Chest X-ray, PA view. Patient: 55 years old, sex M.
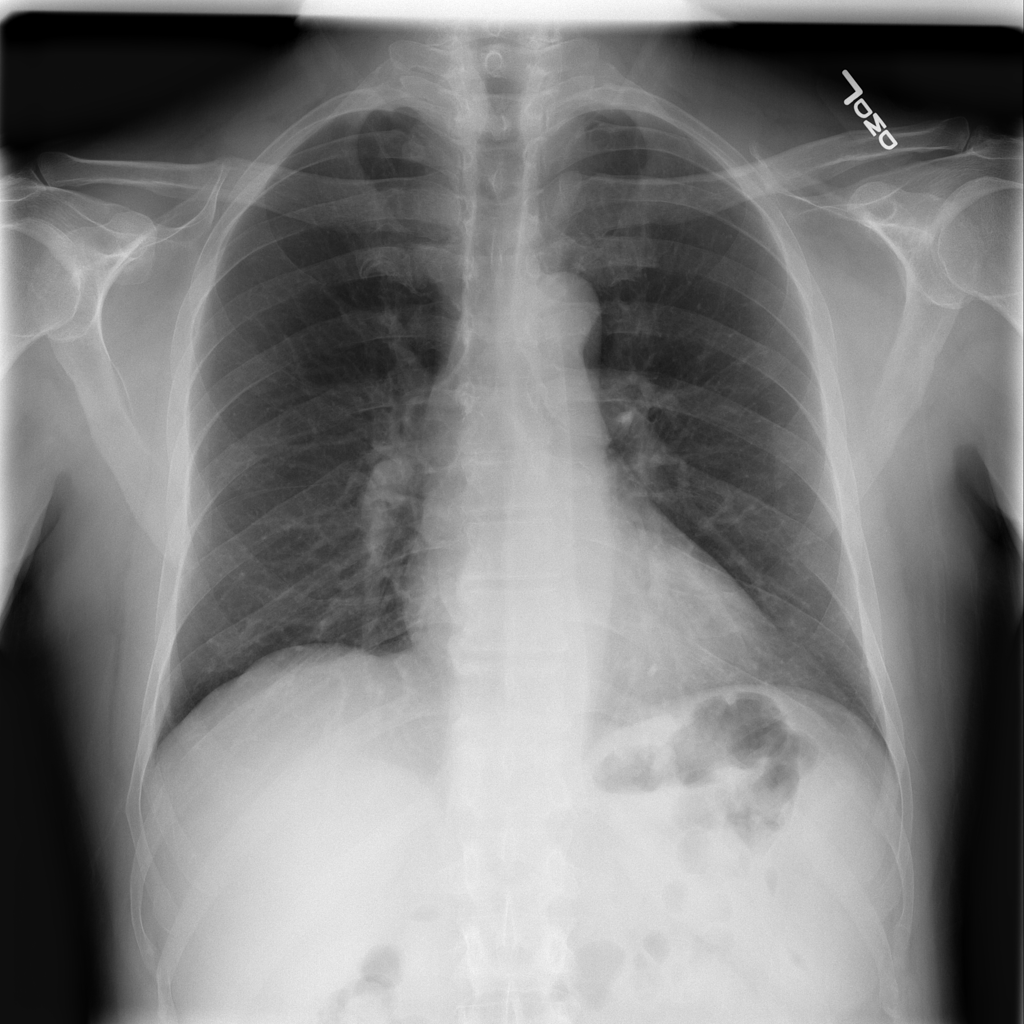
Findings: No Finding